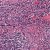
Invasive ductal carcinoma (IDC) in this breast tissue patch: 1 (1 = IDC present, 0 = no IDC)